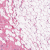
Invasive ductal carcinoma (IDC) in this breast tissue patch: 0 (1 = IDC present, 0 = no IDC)